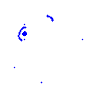
Particle: electron